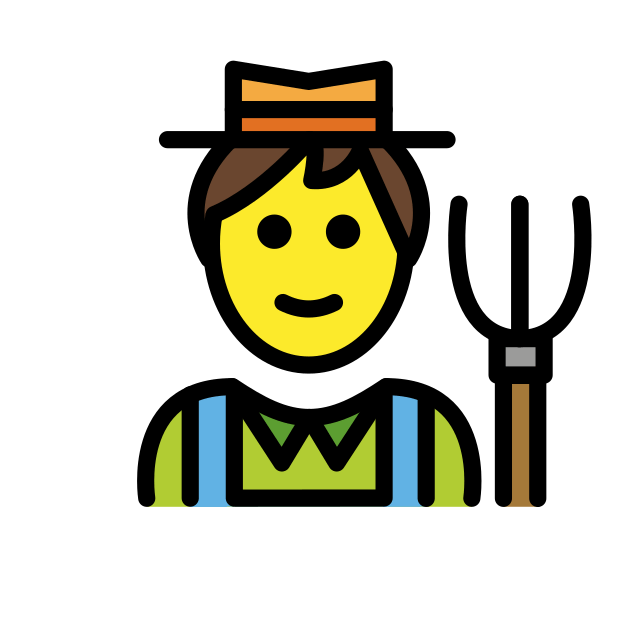
farmer